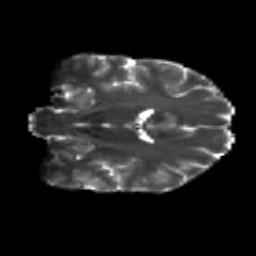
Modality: T2w
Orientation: coronal
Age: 34
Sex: female
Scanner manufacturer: siemens
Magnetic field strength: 3 T
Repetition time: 8.8 s
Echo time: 0.085 s